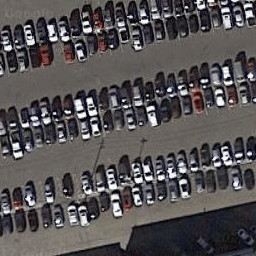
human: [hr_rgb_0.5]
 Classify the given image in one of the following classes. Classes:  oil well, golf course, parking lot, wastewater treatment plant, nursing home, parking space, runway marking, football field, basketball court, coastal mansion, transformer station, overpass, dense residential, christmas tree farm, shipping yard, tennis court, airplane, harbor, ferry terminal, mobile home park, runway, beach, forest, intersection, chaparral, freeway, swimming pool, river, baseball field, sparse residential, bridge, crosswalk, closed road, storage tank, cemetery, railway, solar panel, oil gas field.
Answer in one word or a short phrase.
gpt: parking lot